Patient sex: M
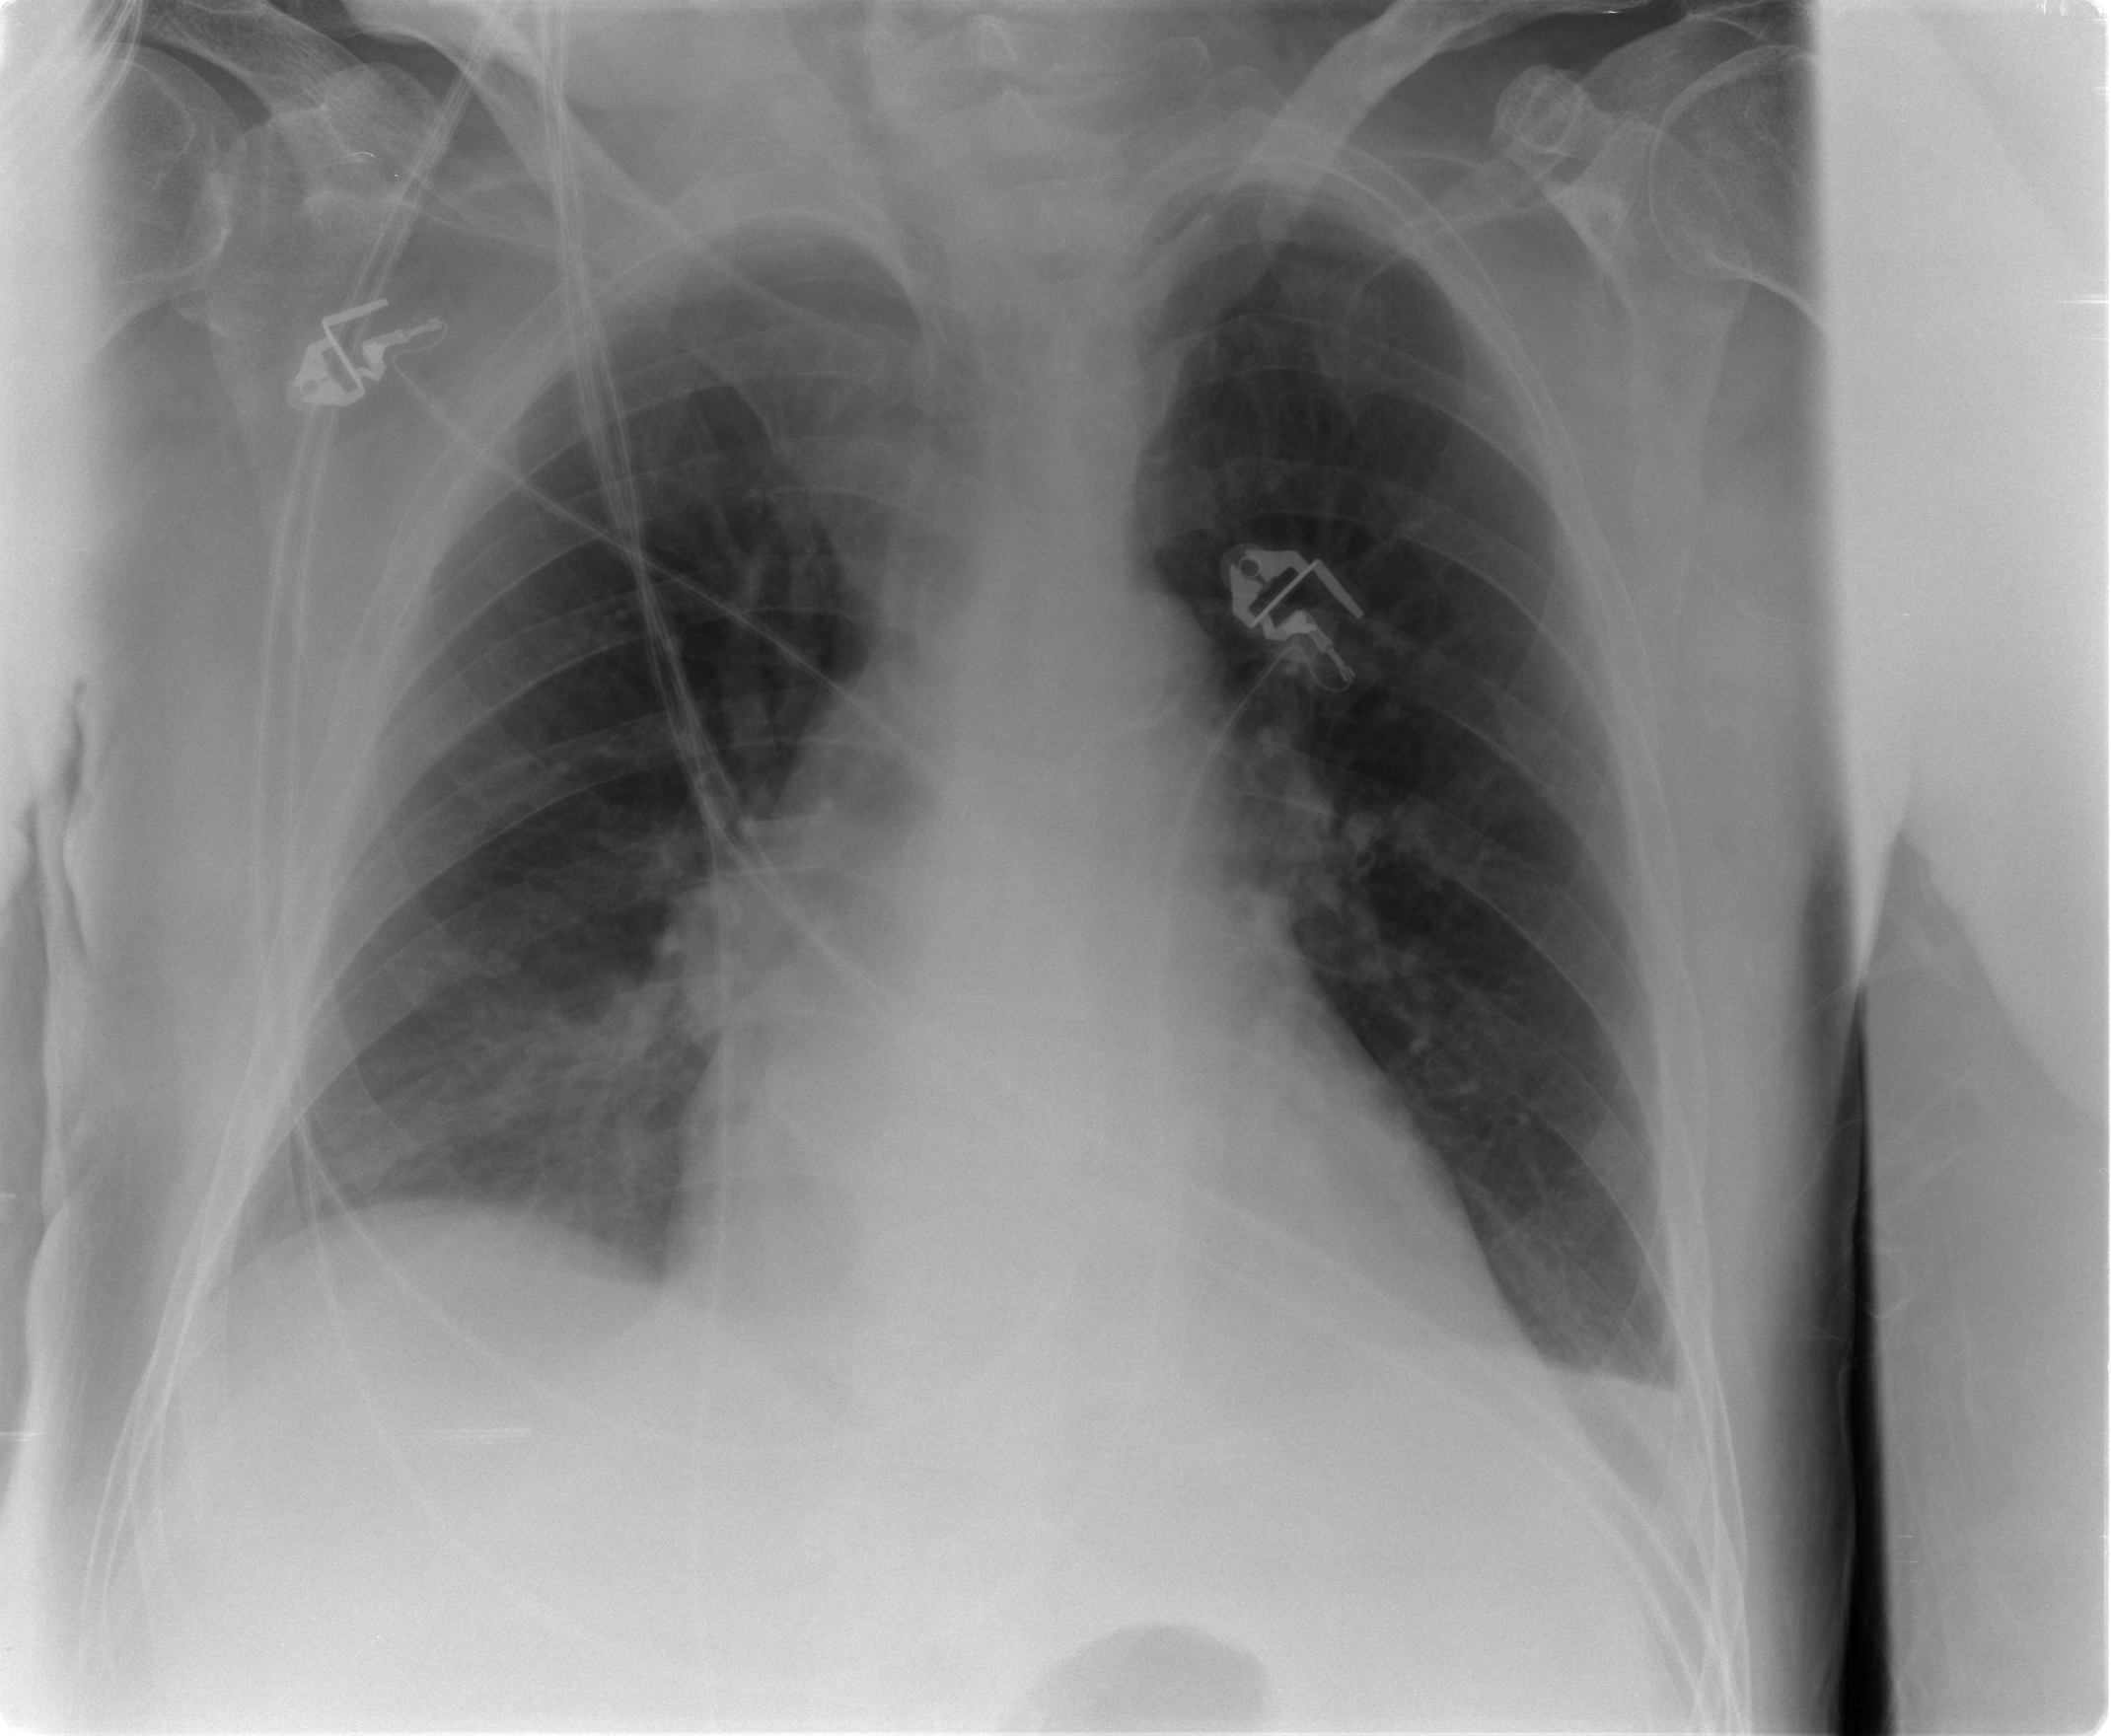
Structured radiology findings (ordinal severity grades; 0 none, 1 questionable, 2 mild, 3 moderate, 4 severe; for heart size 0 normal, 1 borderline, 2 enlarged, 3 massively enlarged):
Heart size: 0
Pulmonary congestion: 2
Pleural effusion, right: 0
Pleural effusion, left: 2
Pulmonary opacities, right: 0
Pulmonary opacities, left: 0
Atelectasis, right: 0
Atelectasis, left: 2